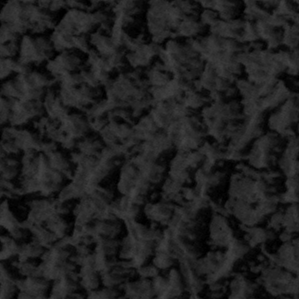
Label: frost